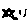
Label: star